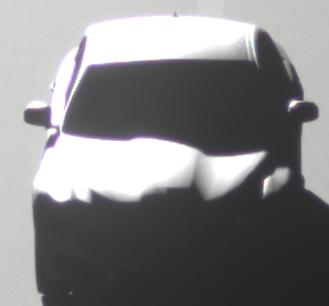
Make: Jaguar
Model: XF 3.0 V6
Detailed model: XF (X250) Limousine
Model produced from: 2010/02
Model produced until: 2010/10
Doors: 4
Color: white
Road condition: dry road
Daytime: morning or afternoon
Contrast: high contrast